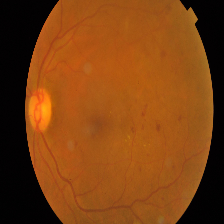
Diabetic retinopathy grade: Proliferative DR